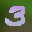
Label: 3